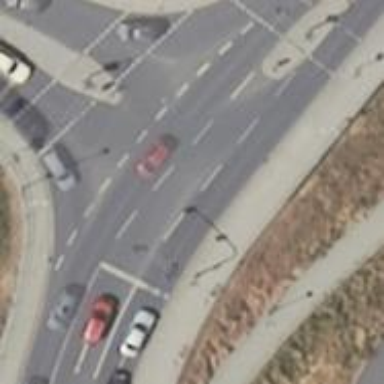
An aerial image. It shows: Road with traffic signals.